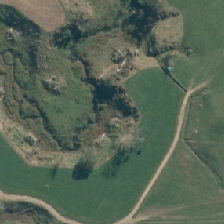
Land cover: broadleaved_indigenous_hardwood